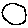
Label: circle